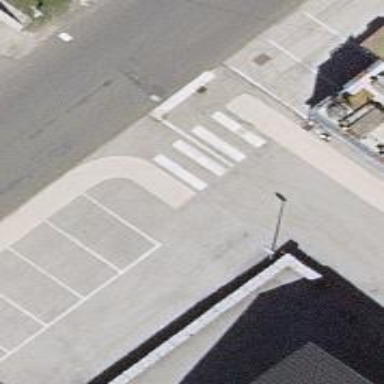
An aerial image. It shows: Marked crossing on the road.